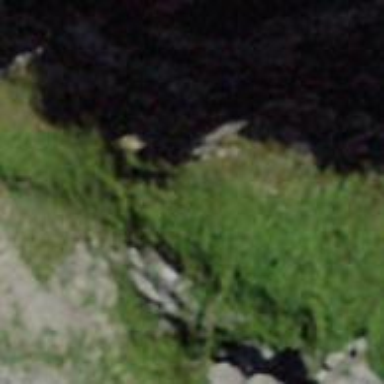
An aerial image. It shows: Natural cliff.